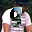
Label: 9